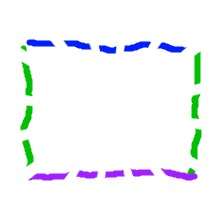
Shape: rectangle